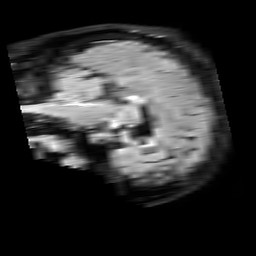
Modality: FLAIR
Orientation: sagittal
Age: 57
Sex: male
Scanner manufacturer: philips
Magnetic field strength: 3 T
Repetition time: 11 s
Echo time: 0.125 s